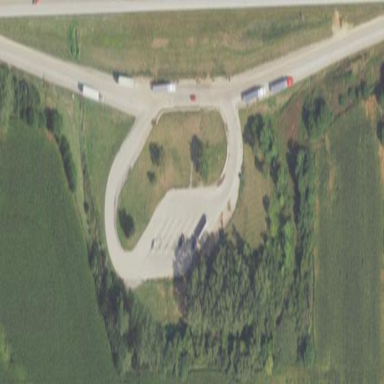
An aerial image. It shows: Rest area along the road.